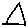
Label: triangle